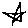
Label: star